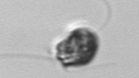
Label: flagellate_morphotype1